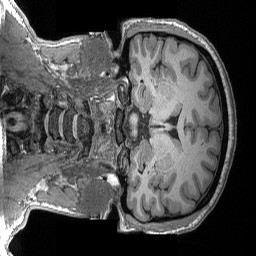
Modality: T1w
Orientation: coronal
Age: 26
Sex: female
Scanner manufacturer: siemens
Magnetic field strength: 3 T
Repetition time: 2.17 s
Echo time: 0.00169 s